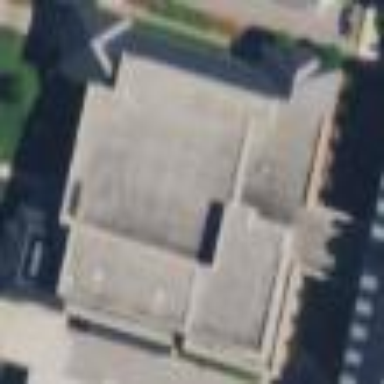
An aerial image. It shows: Arts centre located in building.